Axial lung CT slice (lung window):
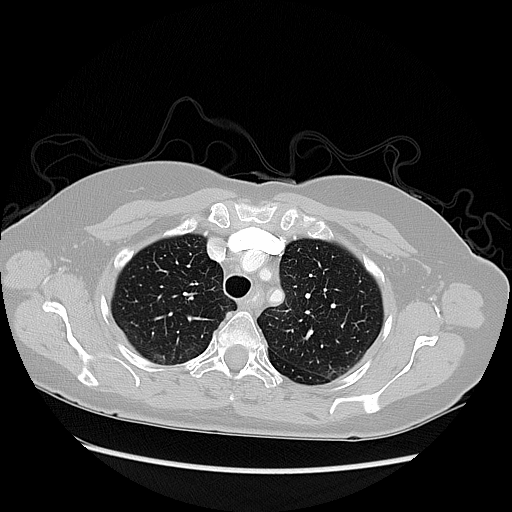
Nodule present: no